Field crop: maize
Growth stage: 2
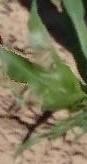
Species: maize